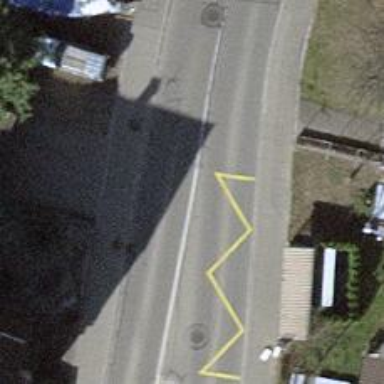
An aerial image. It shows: Public transport stop position.